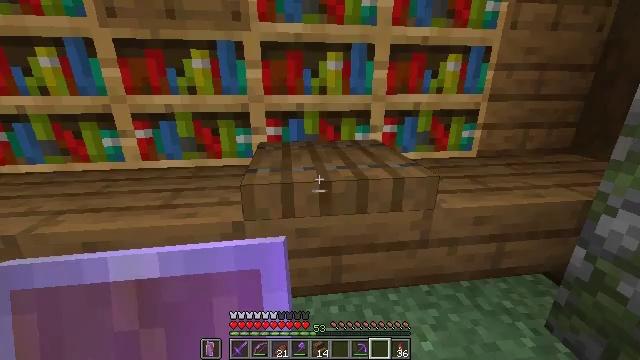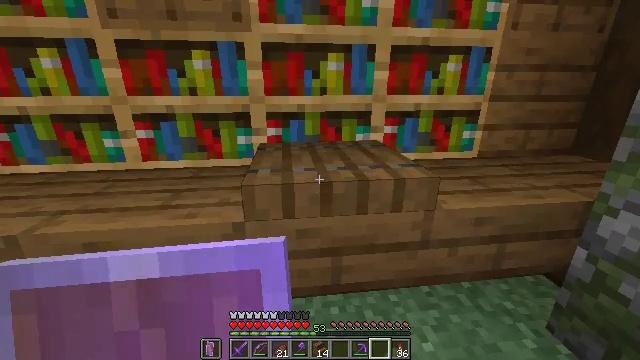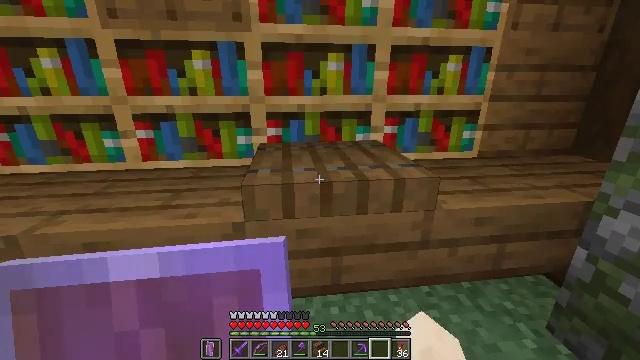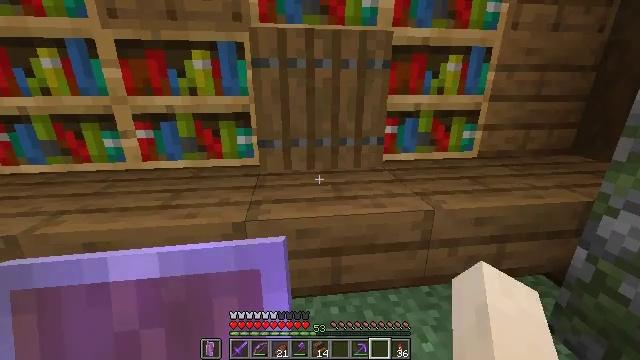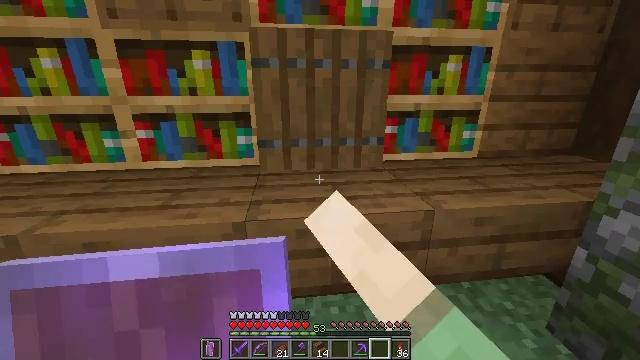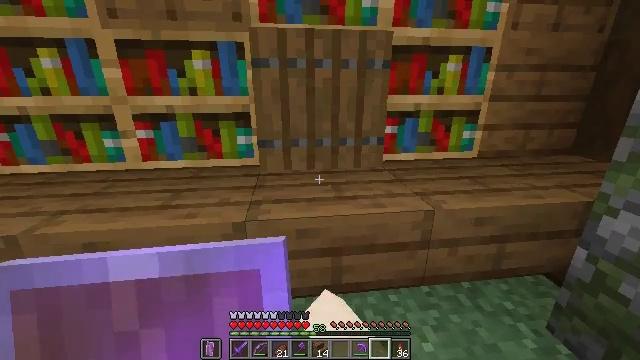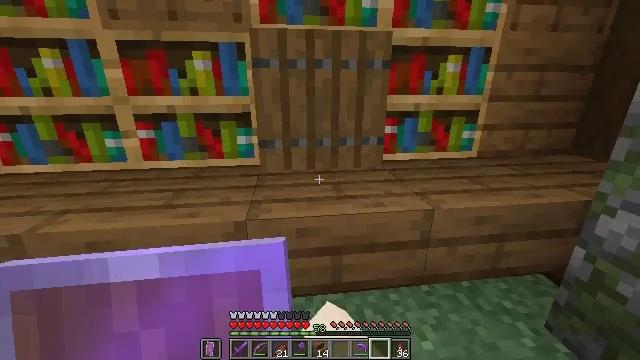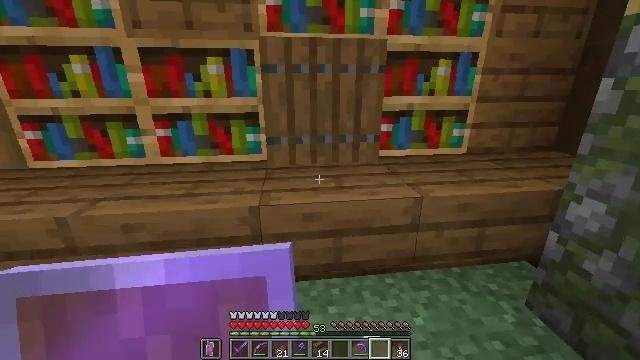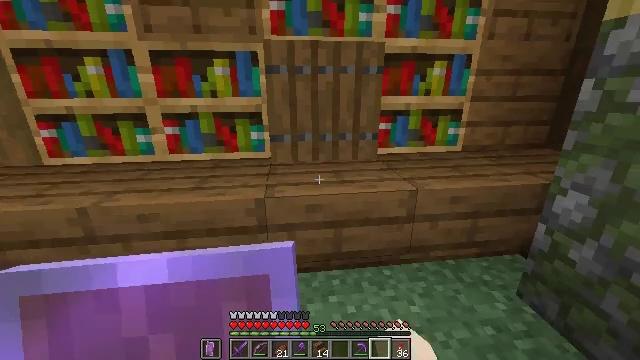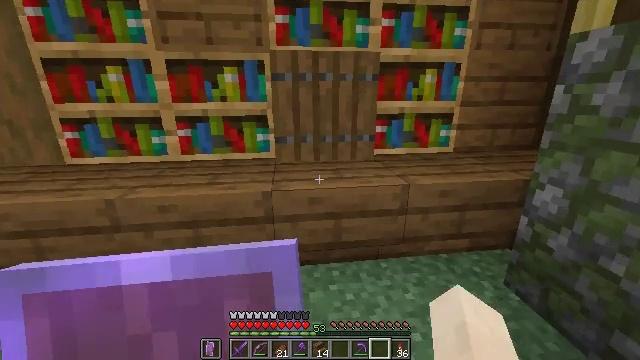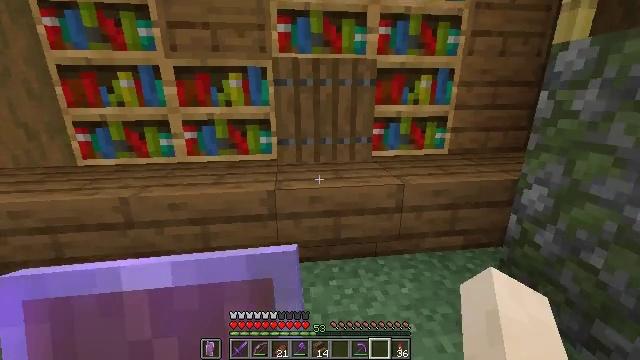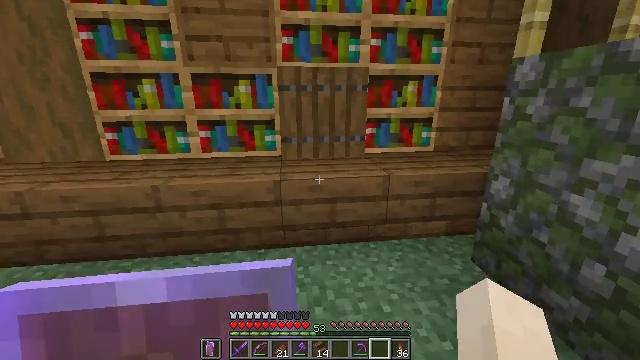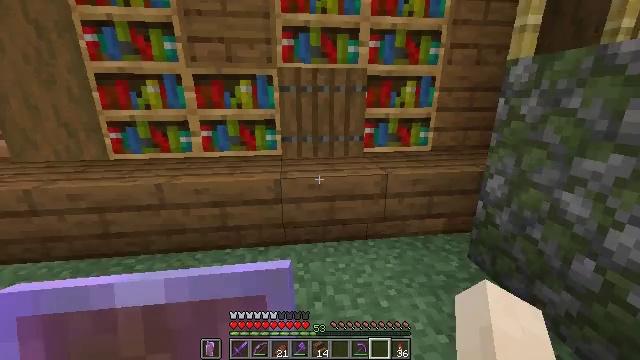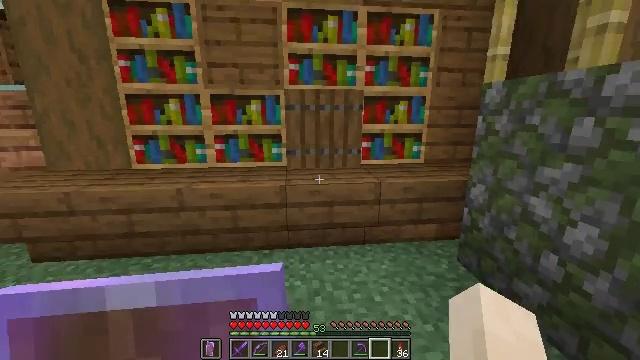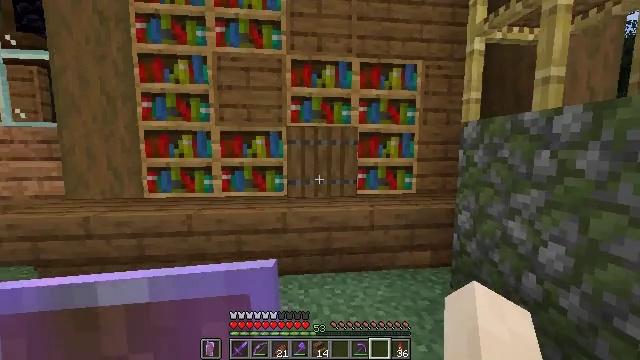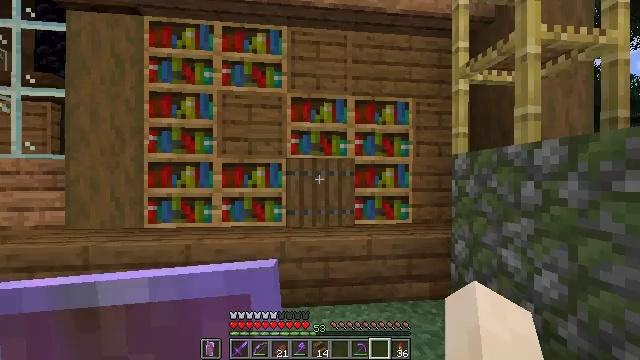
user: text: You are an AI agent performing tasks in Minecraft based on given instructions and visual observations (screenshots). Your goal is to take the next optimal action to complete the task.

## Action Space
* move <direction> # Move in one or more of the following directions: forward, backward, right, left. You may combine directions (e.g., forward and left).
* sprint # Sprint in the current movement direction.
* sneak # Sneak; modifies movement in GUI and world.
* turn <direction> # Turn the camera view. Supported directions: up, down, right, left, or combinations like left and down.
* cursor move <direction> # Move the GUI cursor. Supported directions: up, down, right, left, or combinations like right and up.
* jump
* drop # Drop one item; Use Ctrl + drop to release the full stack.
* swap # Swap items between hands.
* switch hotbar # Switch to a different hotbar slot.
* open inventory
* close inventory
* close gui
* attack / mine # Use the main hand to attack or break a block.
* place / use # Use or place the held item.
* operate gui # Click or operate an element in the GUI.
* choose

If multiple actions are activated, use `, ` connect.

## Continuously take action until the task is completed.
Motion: motion action
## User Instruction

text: Collect vines by mining them.
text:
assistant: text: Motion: no_op
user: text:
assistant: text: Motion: no_op
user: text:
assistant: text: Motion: use / place
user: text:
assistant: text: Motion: use / place
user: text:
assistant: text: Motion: no_op
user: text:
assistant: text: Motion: move back
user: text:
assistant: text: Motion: move back
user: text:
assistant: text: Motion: move back
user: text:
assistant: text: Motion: move back, turn up
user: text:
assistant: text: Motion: move back
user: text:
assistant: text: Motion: move back
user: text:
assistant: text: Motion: move back
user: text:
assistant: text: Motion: move back, turn up
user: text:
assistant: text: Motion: move back, turn up
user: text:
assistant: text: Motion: turn up
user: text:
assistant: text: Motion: turn up
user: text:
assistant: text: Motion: no_op
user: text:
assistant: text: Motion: no_op
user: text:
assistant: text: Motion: no_op
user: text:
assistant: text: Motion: no_op
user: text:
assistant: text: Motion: no_op
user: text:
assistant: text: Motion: no_op
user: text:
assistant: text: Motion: no_op
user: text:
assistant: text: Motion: no_op
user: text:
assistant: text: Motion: no_op
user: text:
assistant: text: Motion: no_op
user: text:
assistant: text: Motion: no_op
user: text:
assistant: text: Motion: no_op
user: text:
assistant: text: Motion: no_op
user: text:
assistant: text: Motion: no_op